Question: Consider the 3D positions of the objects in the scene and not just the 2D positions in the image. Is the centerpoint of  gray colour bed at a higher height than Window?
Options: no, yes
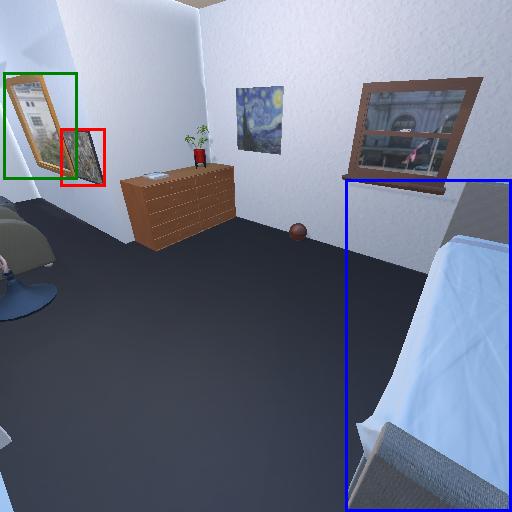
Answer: no